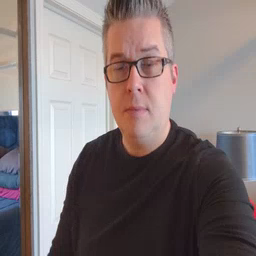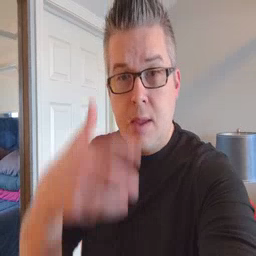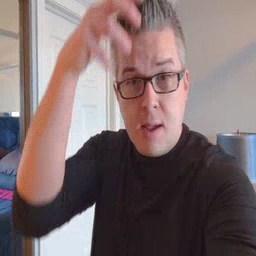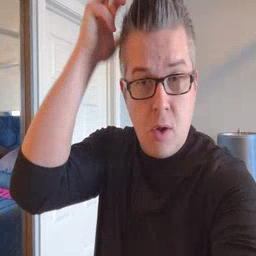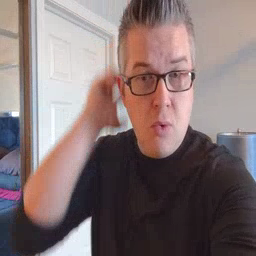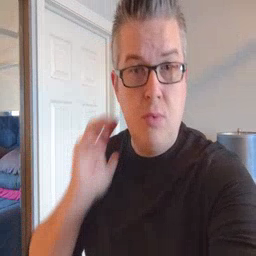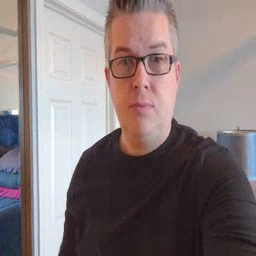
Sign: lion